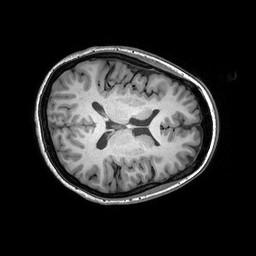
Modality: T1w
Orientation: axial
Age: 27
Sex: female
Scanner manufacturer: philips
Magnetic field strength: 3 T